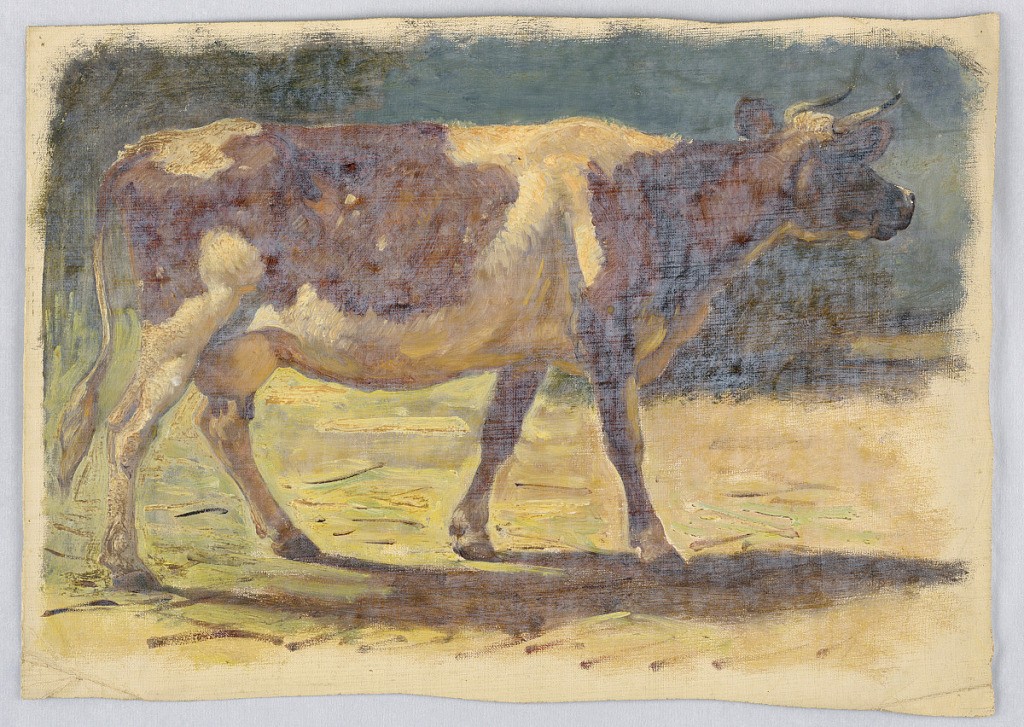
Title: Study of a Standing Cow
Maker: Samuel Colman, American, 1832–1920
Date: August 1876
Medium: Brush and oil paint on canvas
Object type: Drawing
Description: A cow is shown in profile, on a meadow, walking toward right.